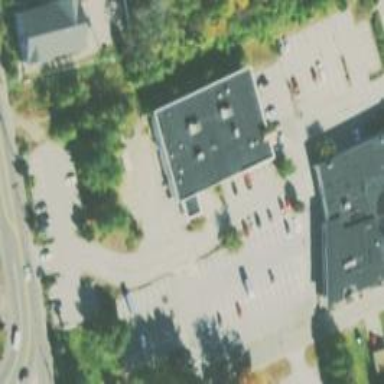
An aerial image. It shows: Pharmacy providing healthcare services.